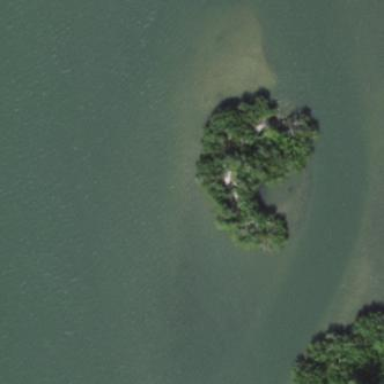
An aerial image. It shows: Islet.